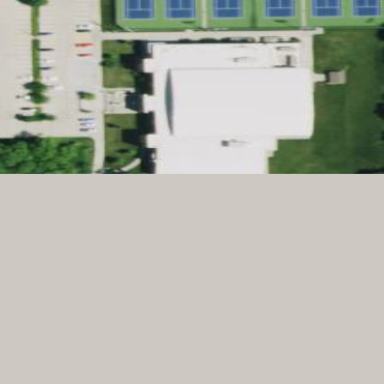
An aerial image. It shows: Sports center building.